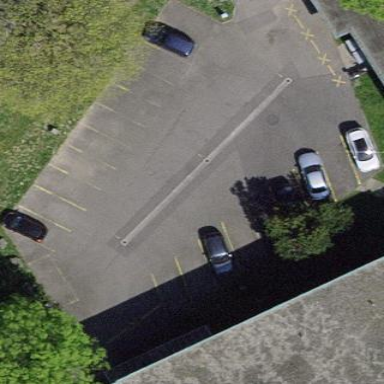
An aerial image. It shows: Parking area with surface.